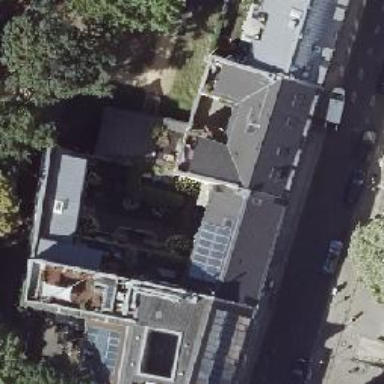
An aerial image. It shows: Residential building with unique double saltbox roof shape.